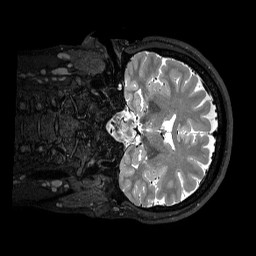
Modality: T2w
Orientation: coronal